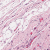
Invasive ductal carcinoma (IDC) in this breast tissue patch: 0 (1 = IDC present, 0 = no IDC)